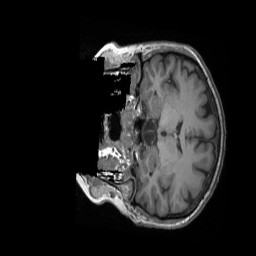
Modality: T1w
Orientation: coronal
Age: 46
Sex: female
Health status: ill
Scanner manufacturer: siemens
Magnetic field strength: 3 T
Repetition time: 1.9 s
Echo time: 0.00247 s